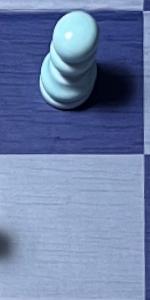
Label: Empty